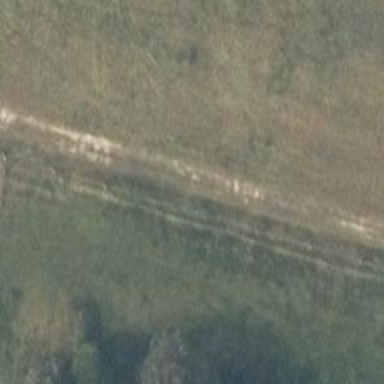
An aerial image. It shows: Track road with grass surface.